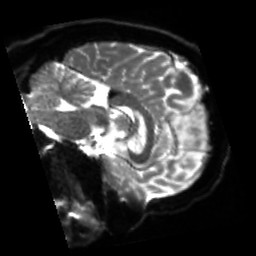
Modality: sbref
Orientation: sagittal
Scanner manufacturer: siemens
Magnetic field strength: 3 T
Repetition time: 4 s
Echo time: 0.0594 s